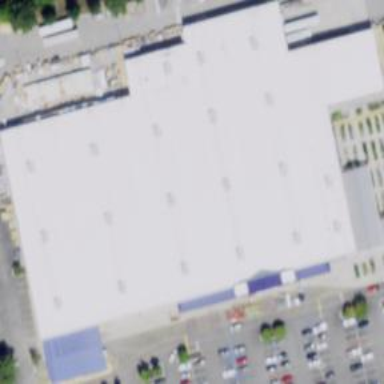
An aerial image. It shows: Retail building.